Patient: sex F, age 66
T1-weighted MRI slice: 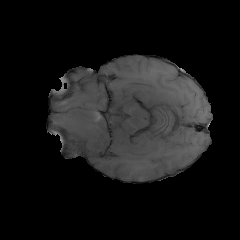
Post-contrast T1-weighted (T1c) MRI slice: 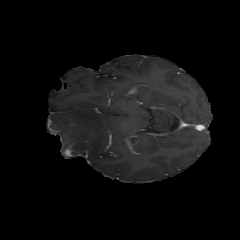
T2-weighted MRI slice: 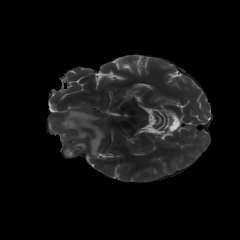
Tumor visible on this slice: yes
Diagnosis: Glioblastoma, IDH-wildtype
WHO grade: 4